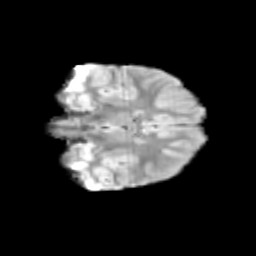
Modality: T2w
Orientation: coronal
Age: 11
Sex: female
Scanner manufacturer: siemens
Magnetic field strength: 3 T
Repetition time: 3.8 s
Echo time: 0.07 s